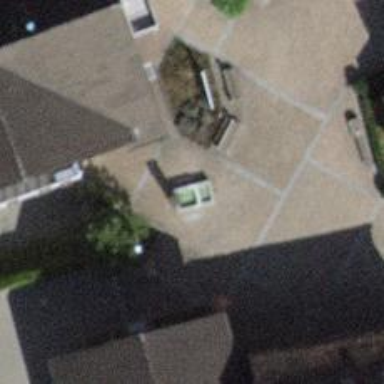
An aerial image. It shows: Fountain.